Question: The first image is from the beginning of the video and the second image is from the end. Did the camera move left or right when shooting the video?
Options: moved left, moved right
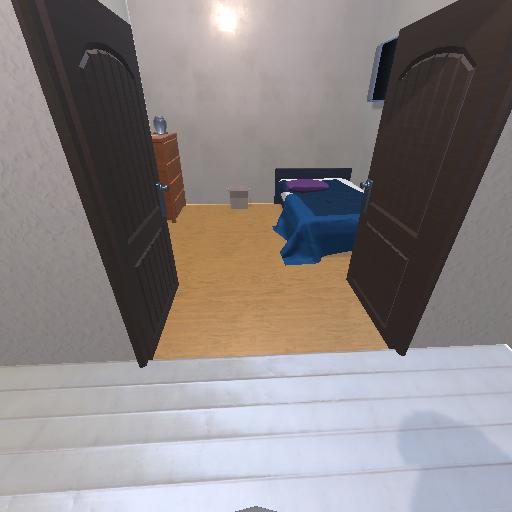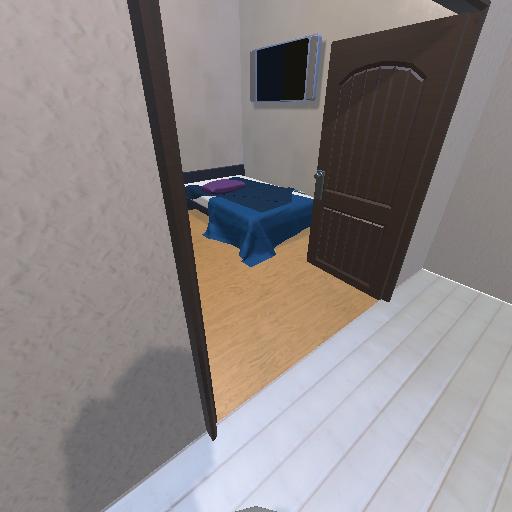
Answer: moved left